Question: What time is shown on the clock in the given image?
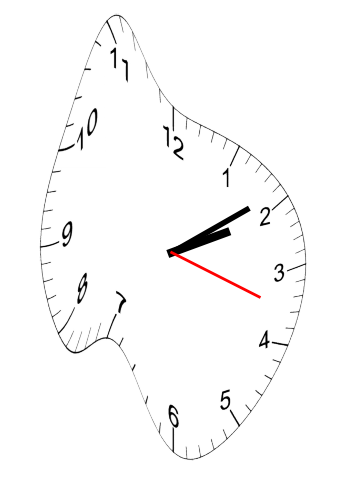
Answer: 02:09:18